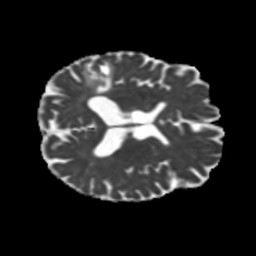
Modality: MD
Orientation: axial
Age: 64
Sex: male
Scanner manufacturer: siemens
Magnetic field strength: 3 T
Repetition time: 5.25 s
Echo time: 0.08 s